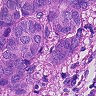
Metastatic tissue present: yes